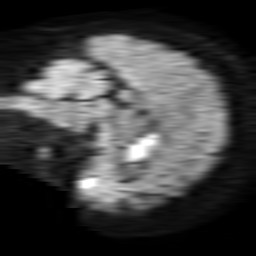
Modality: TRACE
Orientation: sagittal
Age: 42
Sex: female
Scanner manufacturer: philips
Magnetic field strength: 1.5 T
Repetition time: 3.398 s
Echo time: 0.06922 s